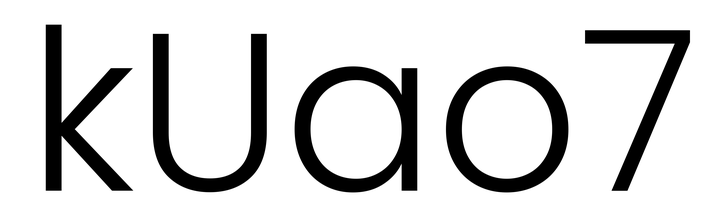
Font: Poppins-Light